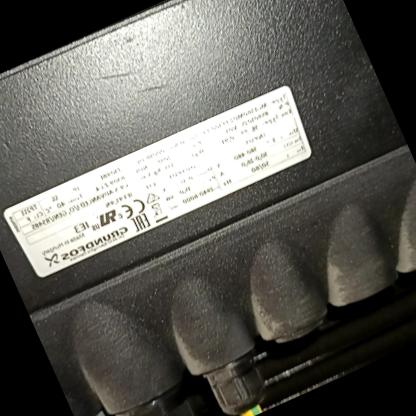
Klasa: tabliczka-znamionowa